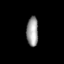
Tissue: lung
Cell type: Epithelial cells
Senescence score: 0.5645
Nuclear area (px): 337
Mean DAPI intensity: 155.674